Question: I have a custom field 'ExtraCSS' which brings in custom post css using the following code. (It is brought in from a 'have_posts()' loop)

html
'''
<?php $extraCSS = get_post_meta(get_the_ID(),'ExtraCSS',true);?><!-- get specific css for post -->
<article>
<div id="post-<?php the_ID(); ?>" class="img-cell" style="background-image:url('<?php echo $thumbnail_url ?>');" <?php post_class('col-md-12'); ?> >
<a class="linkage" href="<?php the_permalink(); ?>"</a>
</div><!-- /#post -->
<div class="text-cell">
<div class="<?php echo $extraCSS?>" >
<h1><a href="<?php the_permalink(); ?>" rel="bookmark"><?php the_title(); ?></a></h1>
<h3><?php the_category(', '); ?></h3>
</div>
</div>
</article>
'''
*EDIT
I want to add 1 more custom field ('BG-align') with either values 'BG-align-L' or 'BG-align-R'. I figured I just add another similar line of code under the current one.
ex.
'''
<?php $extraCSS = get_post_meta(get_the_ID(),'ExtraCSS',true);?>
<?php $BGalign = get_post_meta(get_the_ID(),'BGalign',true);?>
'''
but it doesn't work
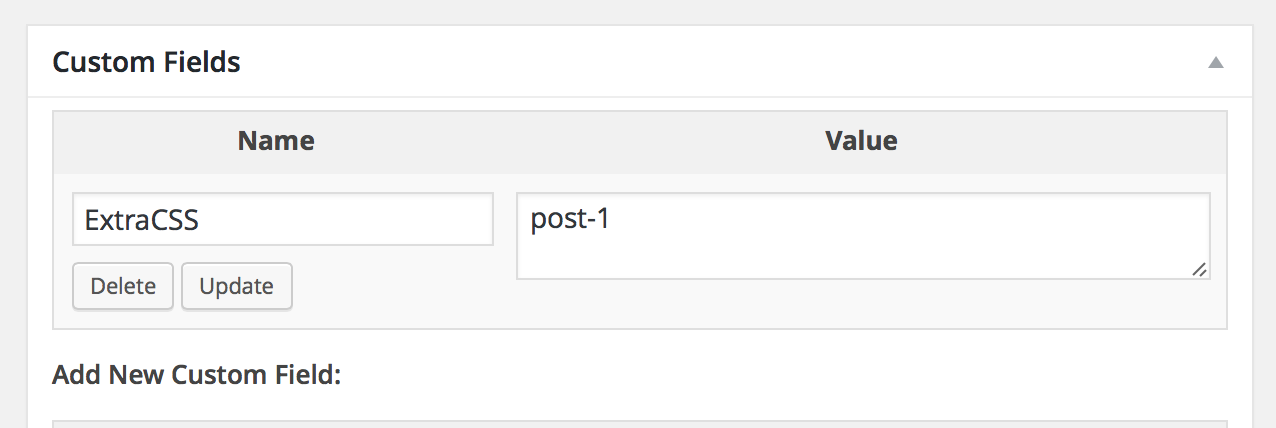
Answer: According to *edit:
'BGalign' have to be defined in post (by "Add New Custom Field"), otherwise it is just empty.
You could set default value (edit "default-value") if not set in post:
'''
<?php
$BGalign = get_post_meta(get_the_ID(),'BGalign',true);
$BGalign = ( !empty($BGalign) ? $BGalign : "default-value" );
?>
'''
Then remember to echo that new php variable. For example:
'''
<div class="<?php echo $extraCSS . " " . $BGalign; ?>" >
'''
'.' is dot joining variables into one string
'" "' is empty space for sure that your both classes names will not be connected